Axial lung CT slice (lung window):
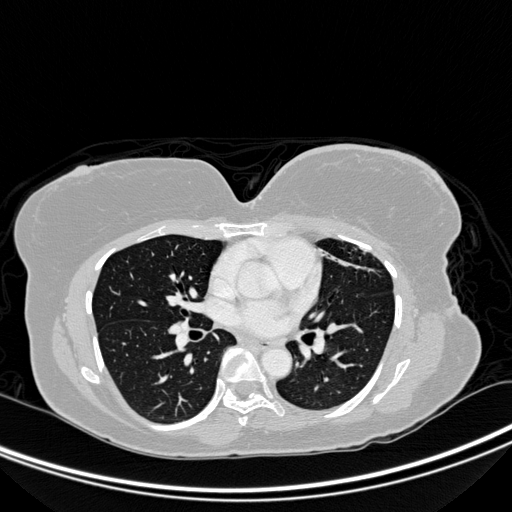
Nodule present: no